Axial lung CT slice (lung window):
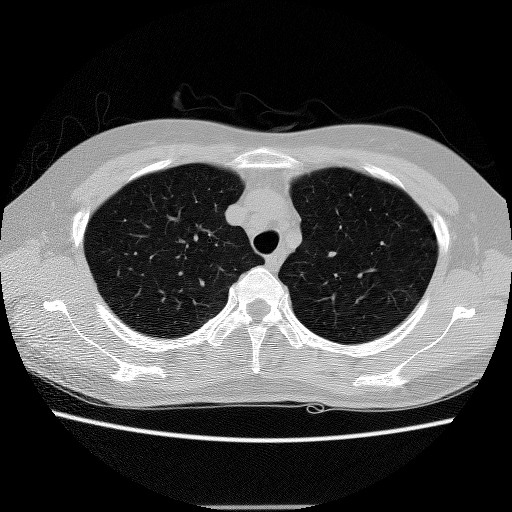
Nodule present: no